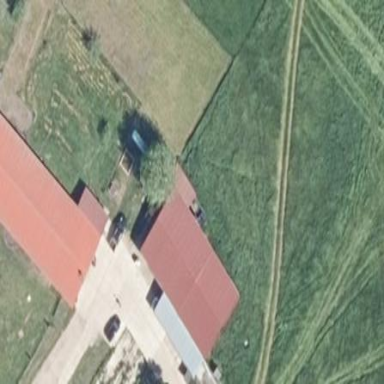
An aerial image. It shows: Farm building.